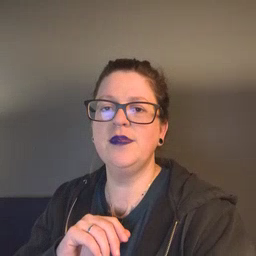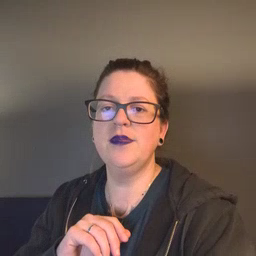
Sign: chocolate